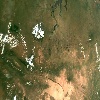
Label: land